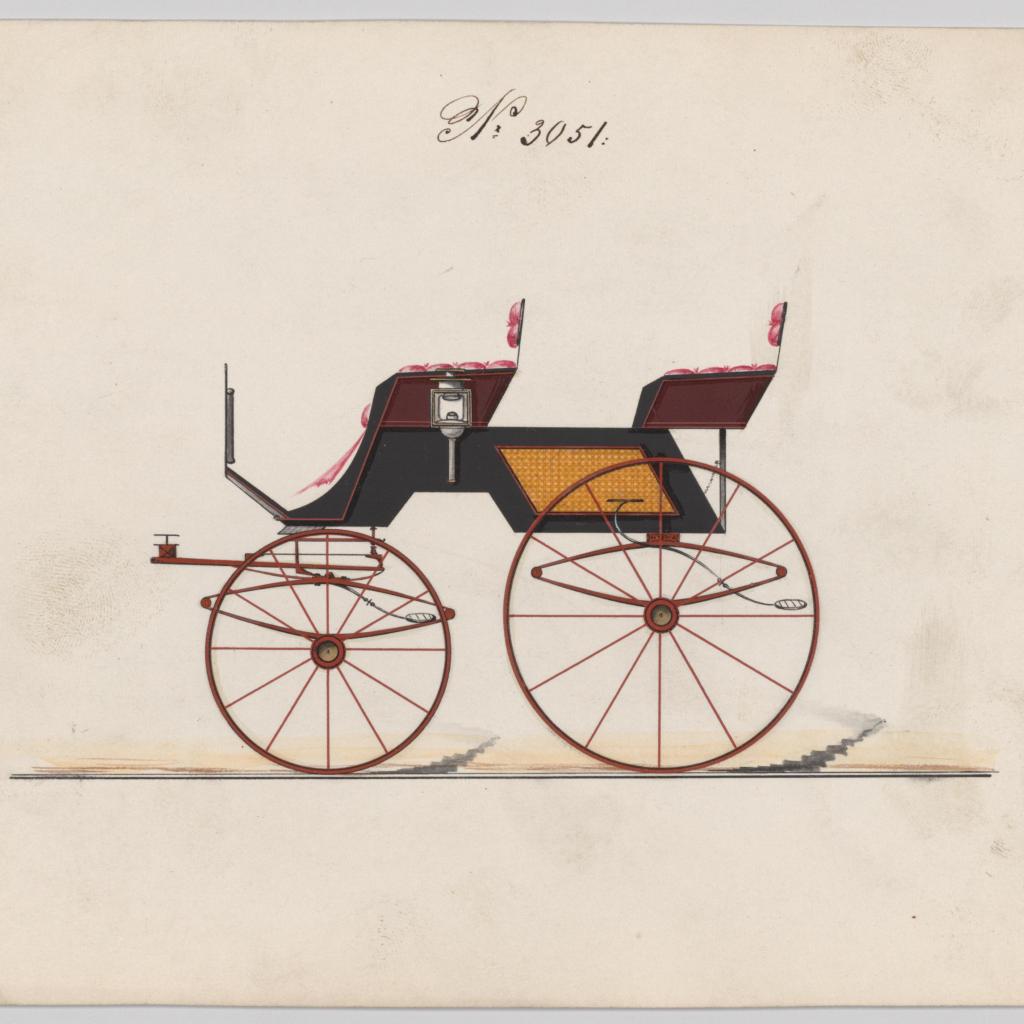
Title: Design for 4 seat Phaeton, no top, no. 3051
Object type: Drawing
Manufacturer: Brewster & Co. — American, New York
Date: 1874
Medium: Pen and black ink, watercolor and gouache with gum arabic and metallic ink.
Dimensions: Sheet: 6 3/16 x 8 7/8 in. (15.7 x 22.5 cm)
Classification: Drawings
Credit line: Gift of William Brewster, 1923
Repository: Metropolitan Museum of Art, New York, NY